Question: I want to access a spreadsheet on Google Drive by using de java Google spreadsheet API. In the past i used the client login method to login but this method is deprecated now.
Now I'm trying to use a service account to getting authenticated without interaction with the user because the tool is running in the background i needs to be automated. But i can't get it working. These my code now.
'''
List<String> SCOPES_ARRAY = Arrays.asList(
"https://www.googleapis.com/auth/drive.file",
"https://www.googleapis.com/auth/userinfo.email",
"https://www.googleapis.com/auth/userinfo.profile",
"https://docs.google.com/feeds",
"https://spreadsheets.google.com/feeds");
credential = new GoogleCredential.Builder()
.setTransport(transport)
.setJsonFactory(jsonFactory)
.setServiceAccountId(
"xxxxxx@developer.gserviceaccount.com")
.setServiceAccountScopes(SCOPES_ARRAY)
.setServiceAccountPrivateKeyFromP12File(p12)
.setServiceAccountUser("me@gmail.com")
.build();
service = new SpreadsheetService("MonitorV3");
service.setOAuth2Credentials(credential);
SPREADSHEET_FEED_URL = new URL("https://spreadsheets.google.com/feeds/spreadsheets/private/full");
worksheetFeed = service.getFeed(spreadsheet.getWorksheetFeedUrl(),
WorksheetFeed.class);
'''
But i'm getting a nullpointerexception when executing the last line. something goes wrong with refresh token. Is there someone seeing what i'm doing wrong?
I made a standalone simple application and now I get following detailded error:
'''
Exception in thread "main" com.google.gdata.util.AuthenticationException: Failed to refresh access token: 401 Unauthorized
at com.google.gdata.client.GoogleAuthTokenFactory$OAuth2Token.refreshToken(GoogleAuthTokenFactory.java:260)
at com.google.gdata.client.GoogleAuthTokenFactory.handleSessionExpiredException(GoogleAuthTokenFactory.java:702)
at com.google.gdata.client.GoogleService.handleSessionExpiredException(GoogleService.java:738)
at com.google.gdata.client.GoogleService.getFeed(GoogleService.java:649)
at com.google.gdata.client.Service.getFeed(Service.java:1017)
at JavaApplication20.printDocuments(JavaApplication20.java:50)
at main.main(main.java:35)
'''
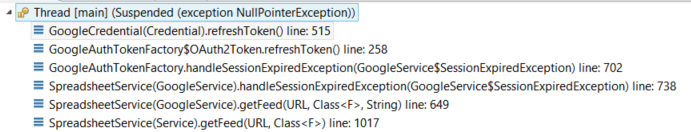
Answer: I fixed this by using following code:
'''
credential = new GoogleCredential.Builder()
.setTransport(transport)
.setJsonFactory(jsonFactory)
.setServiceAccountId("618982716759-9ele96d95b7gqar6tn2ofa7jrjrudlol@developer.gserviceaccount.com")
.setServiceAccountPrivateKeyFromP12File(p12)
.setServiceAccountScopes(SCOPES_ARRAY).build();
credential.refreshToken();
'''
So without the .setServiceAccountUser("me@gmail.com"). Now it's working without any errors.